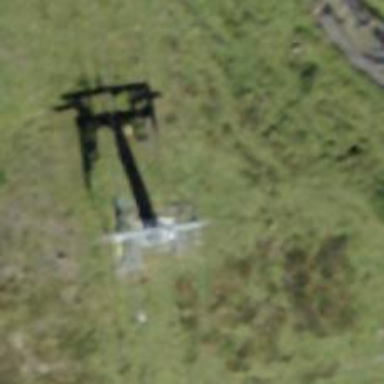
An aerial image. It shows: Pylon used for aerialway.